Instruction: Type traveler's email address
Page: traveler
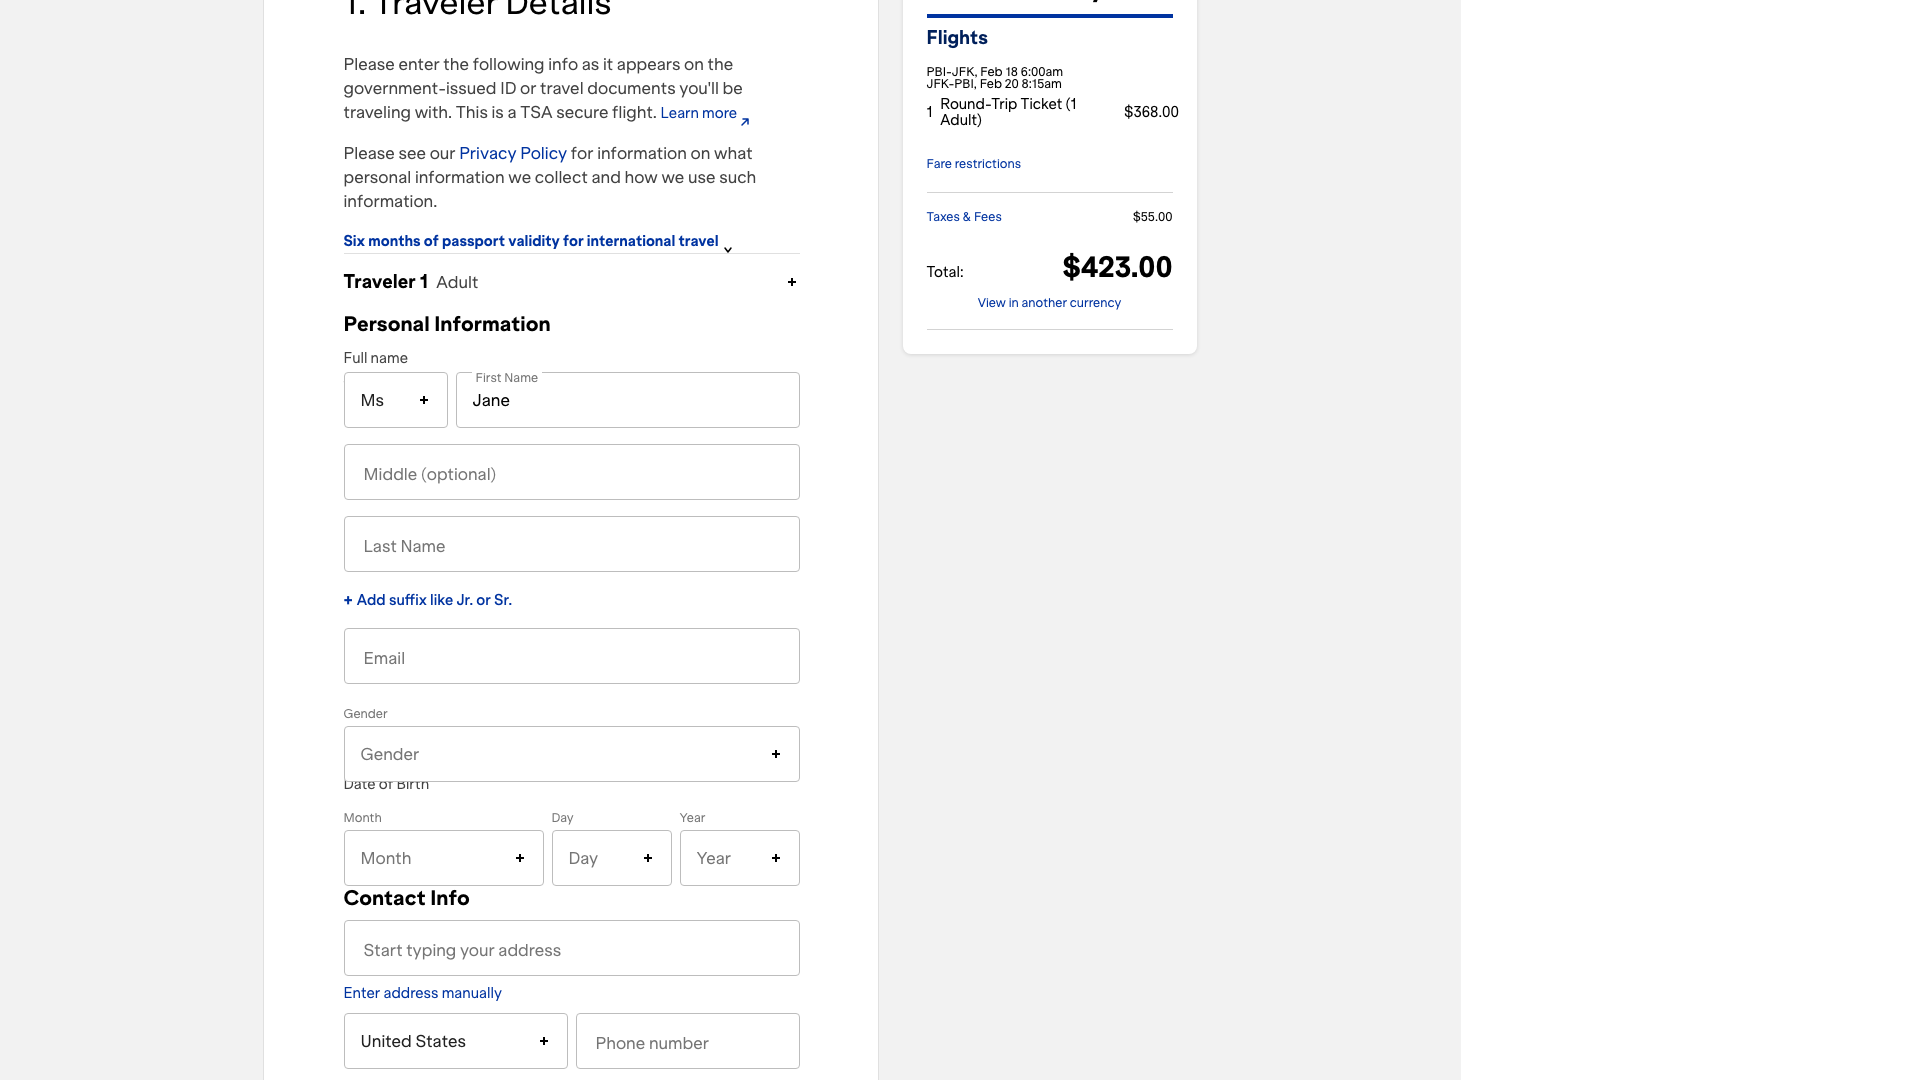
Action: type